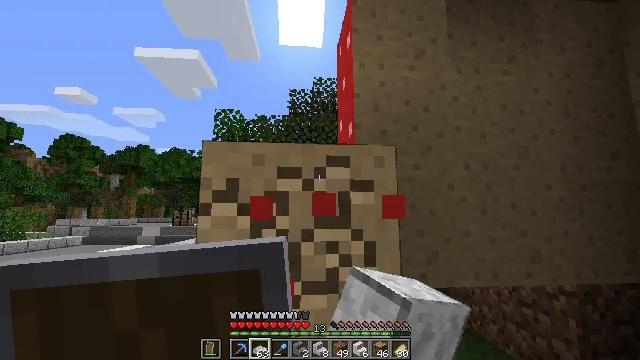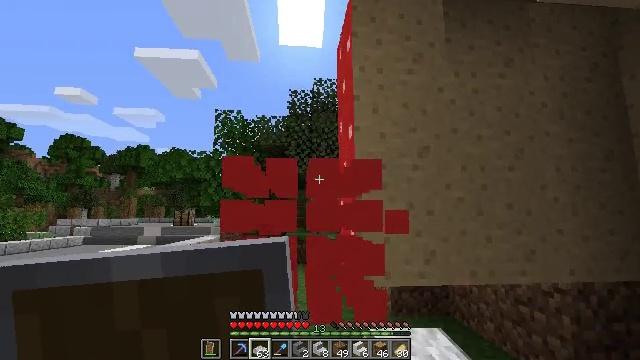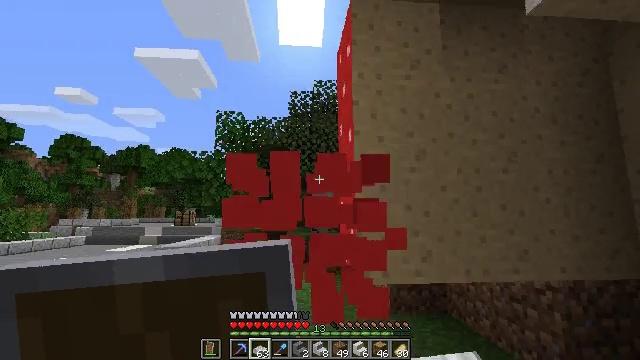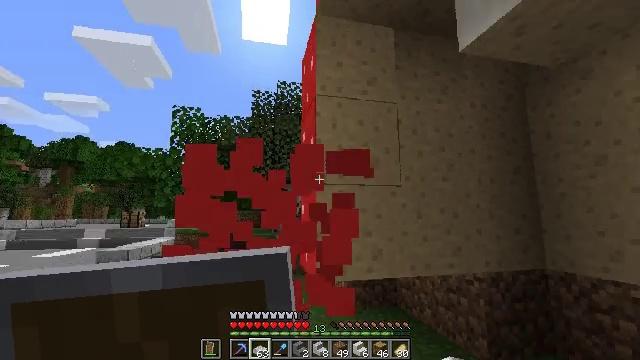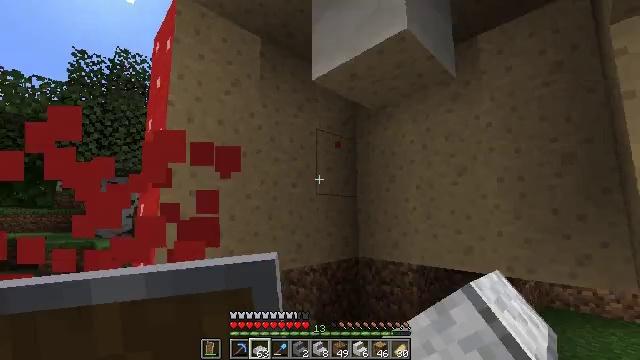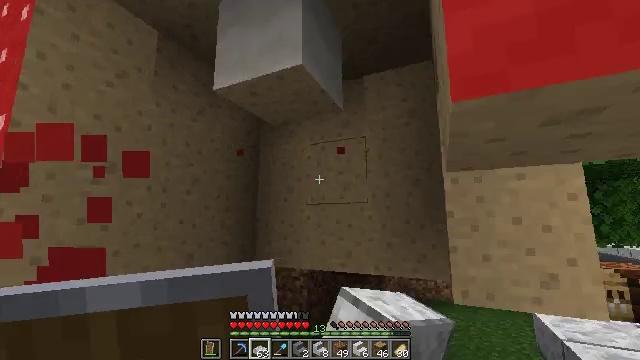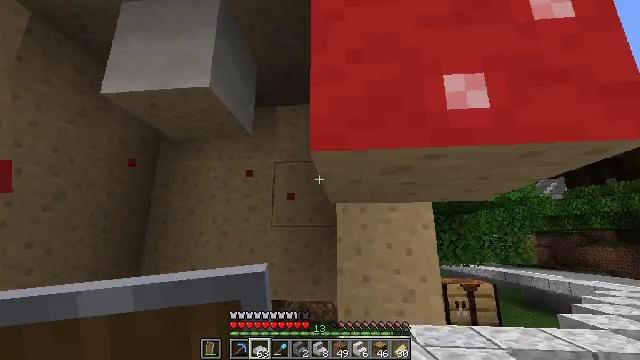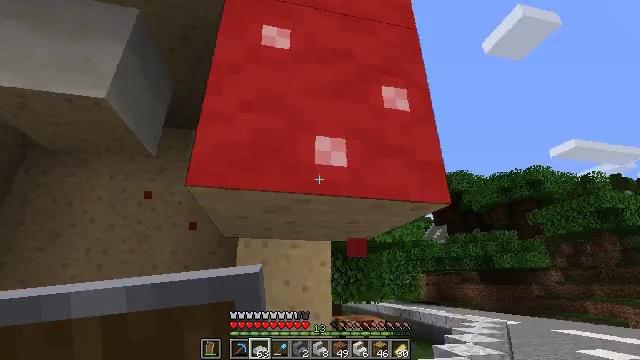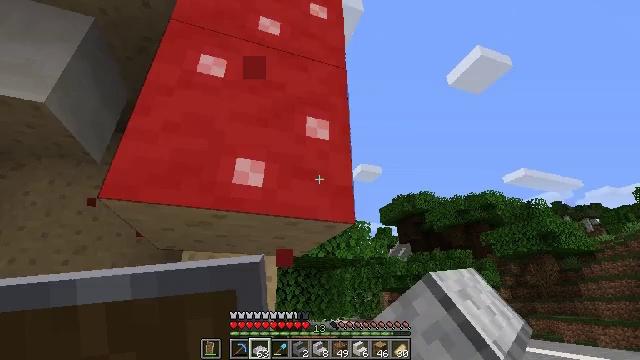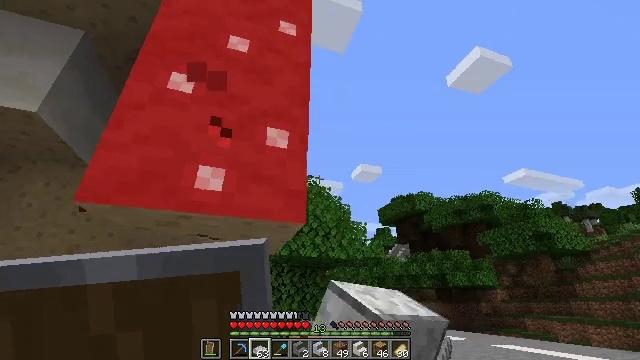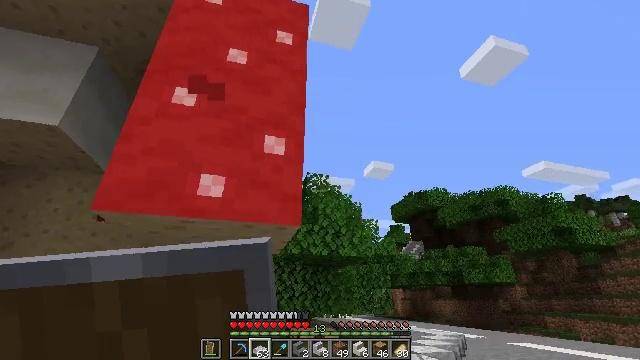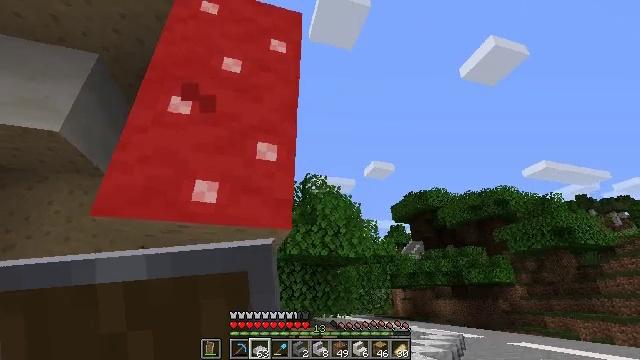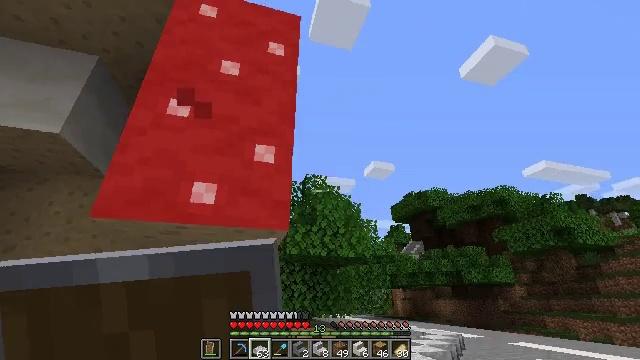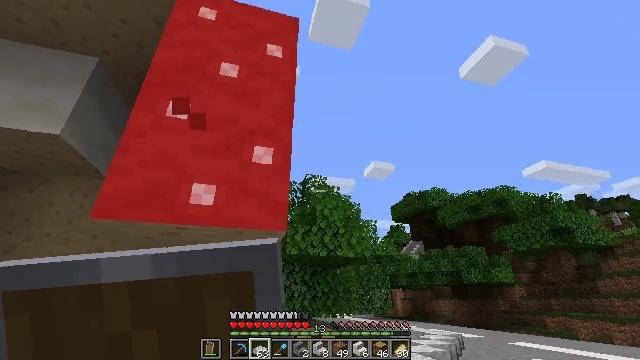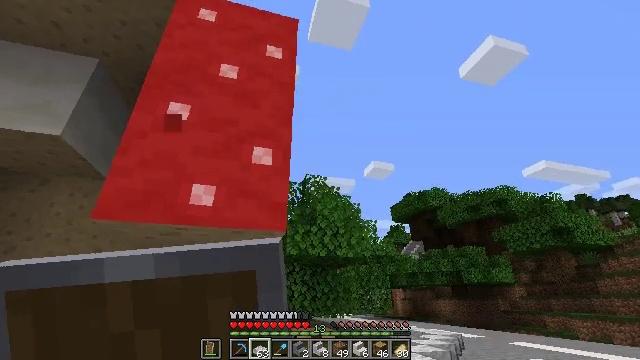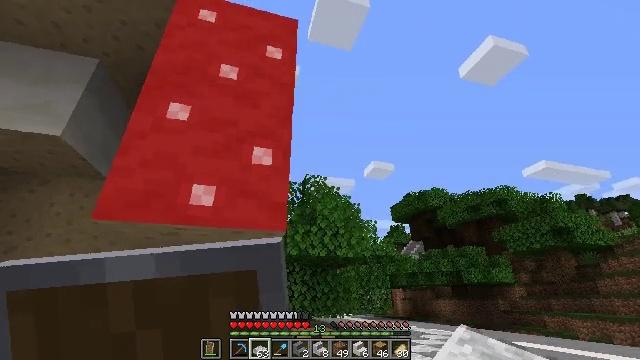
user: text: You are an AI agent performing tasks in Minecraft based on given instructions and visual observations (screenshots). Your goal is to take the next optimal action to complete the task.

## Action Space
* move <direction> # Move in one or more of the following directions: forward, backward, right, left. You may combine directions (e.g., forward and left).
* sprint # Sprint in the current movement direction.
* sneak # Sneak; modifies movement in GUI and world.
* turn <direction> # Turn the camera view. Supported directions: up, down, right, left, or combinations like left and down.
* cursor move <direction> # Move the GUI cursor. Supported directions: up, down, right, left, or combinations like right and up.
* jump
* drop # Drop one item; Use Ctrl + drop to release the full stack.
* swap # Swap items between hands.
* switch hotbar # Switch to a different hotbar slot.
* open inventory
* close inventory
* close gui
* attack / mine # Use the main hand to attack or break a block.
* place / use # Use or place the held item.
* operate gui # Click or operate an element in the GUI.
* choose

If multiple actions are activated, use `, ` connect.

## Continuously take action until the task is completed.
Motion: motion action
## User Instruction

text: Gather red mushroom blocks from the giant mushroom.
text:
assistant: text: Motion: move back, attack / mine
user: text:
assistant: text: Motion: move back, attack / mine
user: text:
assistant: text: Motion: move back, turn right, attack / mine
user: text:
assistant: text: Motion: move back, turn right, attack / mine
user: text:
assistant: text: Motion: move back and move right, turn right and up, attack / mine
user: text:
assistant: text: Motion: move back and move right, turn right and up, attack / mine
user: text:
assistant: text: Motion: move back and move right, turn right and up, attack / mine
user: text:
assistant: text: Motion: move back and move right, turn right and up, attack / mine
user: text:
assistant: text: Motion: move back and move right, attack / mine
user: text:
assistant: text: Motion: turn left, attack / mine
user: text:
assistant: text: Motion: attack / mine
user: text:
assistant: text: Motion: attack / mine
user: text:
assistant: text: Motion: attack / mine
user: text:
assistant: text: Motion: attack / mine
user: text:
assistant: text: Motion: attack / mine
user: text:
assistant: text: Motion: attack / mine
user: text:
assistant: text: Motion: turn left, attack / mine
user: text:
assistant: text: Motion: turn left and up, attack / mine
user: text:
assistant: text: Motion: turn left and up, attack / mine
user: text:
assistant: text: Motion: attack / mine
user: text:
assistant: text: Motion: attack / mine
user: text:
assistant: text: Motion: attack / mine
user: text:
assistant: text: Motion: attack / mine
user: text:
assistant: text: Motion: attack / mine
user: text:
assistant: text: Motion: attack / mine
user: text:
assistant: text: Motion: attack / mine
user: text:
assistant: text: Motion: attack / mine
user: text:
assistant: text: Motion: attack / mine
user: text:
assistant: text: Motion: turn up, attack / mine
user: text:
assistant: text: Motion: move forward, turn right and up, attack / mine